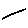
Label: line